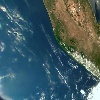
Label: water